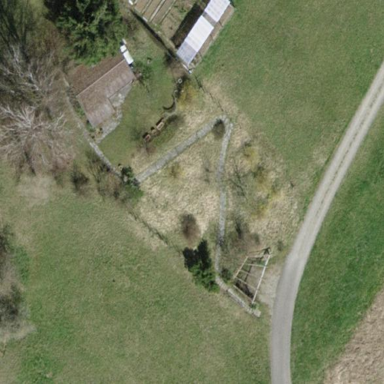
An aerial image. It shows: Farmyard area.